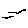
Label: bird